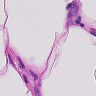
Metastatic tissue present: no